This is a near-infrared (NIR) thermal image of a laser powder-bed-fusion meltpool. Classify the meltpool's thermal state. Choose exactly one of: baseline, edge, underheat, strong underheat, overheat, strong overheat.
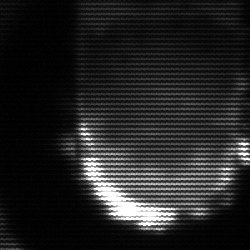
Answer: baseline